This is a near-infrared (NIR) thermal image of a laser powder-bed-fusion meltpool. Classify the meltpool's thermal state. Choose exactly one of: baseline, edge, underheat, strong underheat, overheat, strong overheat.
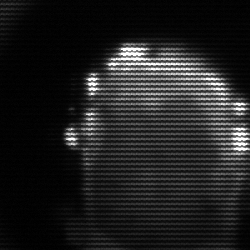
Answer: baseline